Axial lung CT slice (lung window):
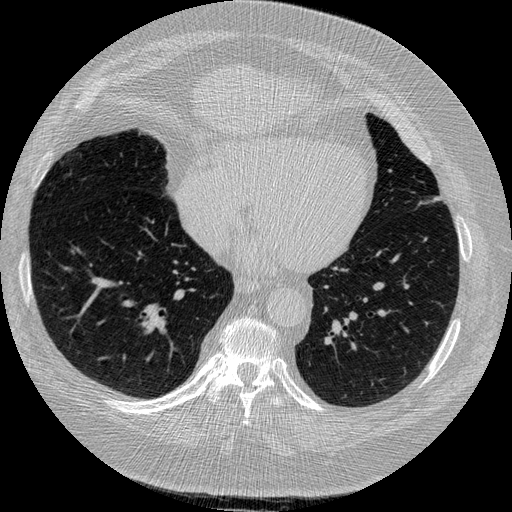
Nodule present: no